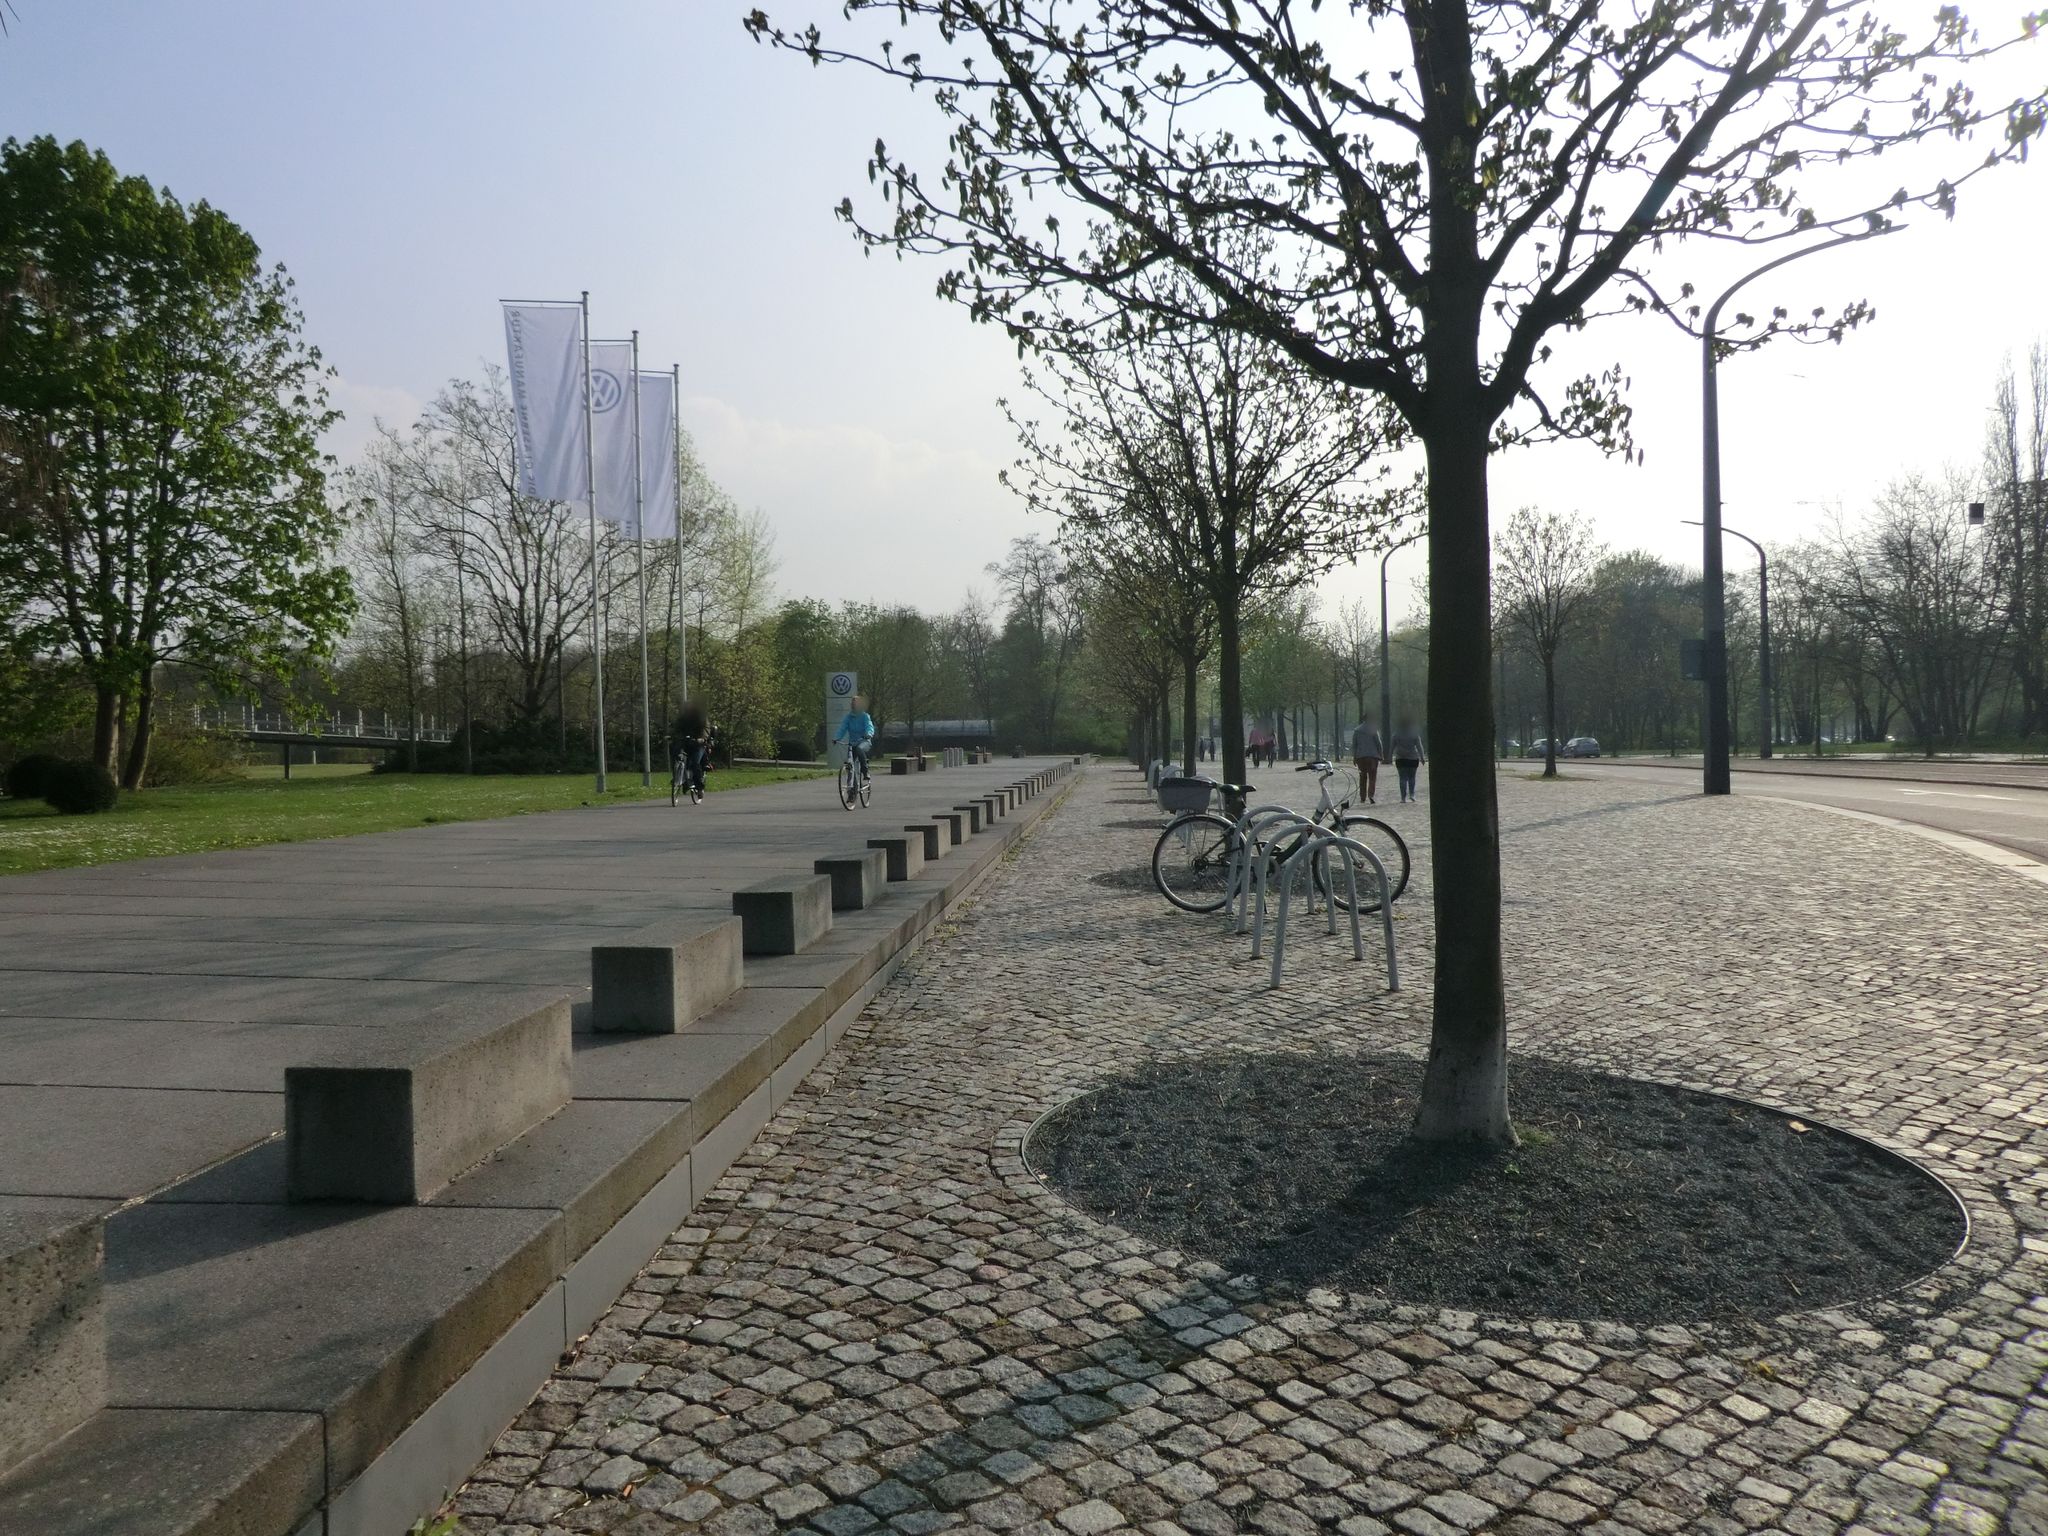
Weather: clear
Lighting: day
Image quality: good
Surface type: walking surface
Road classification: footway
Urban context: urban centre
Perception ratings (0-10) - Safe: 7.29, Lively: 6.46, Beautiful: 8.08, Boring: 8.46, Depressing: 2.29, Wealthy: 8.87